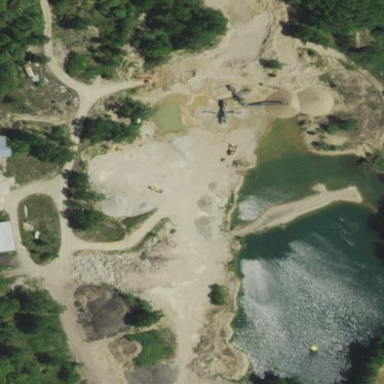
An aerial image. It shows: Sand quarry.